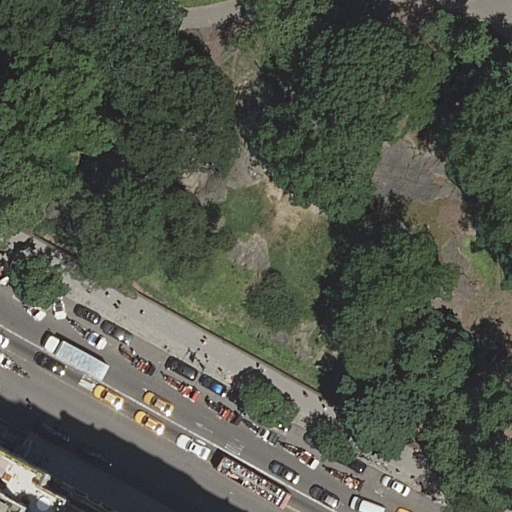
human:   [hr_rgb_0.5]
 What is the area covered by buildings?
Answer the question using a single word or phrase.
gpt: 1291m2

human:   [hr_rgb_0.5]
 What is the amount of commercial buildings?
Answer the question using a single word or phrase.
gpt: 0

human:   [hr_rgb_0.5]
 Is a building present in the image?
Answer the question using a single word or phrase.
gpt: yes

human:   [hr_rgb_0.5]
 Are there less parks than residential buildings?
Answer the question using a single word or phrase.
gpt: no

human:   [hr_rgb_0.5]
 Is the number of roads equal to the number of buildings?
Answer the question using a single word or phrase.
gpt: no

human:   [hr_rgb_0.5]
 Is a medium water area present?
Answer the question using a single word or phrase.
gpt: no

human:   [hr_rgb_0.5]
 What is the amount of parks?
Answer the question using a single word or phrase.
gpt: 1

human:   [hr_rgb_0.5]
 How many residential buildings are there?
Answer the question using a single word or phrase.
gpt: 1

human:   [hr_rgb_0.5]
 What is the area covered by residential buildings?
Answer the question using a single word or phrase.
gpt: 1291m2

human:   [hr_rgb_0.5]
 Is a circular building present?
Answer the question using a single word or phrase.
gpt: no

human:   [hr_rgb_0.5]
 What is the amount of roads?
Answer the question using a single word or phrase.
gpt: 4

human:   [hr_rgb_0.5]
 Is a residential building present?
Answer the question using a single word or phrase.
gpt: yes

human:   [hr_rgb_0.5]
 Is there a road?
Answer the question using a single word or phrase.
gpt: yes

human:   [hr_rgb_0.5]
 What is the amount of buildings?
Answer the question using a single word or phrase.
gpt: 1

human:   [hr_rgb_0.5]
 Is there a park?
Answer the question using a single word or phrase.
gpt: yes

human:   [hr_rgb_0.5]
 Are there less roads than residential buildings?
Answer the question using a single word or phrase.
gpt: no

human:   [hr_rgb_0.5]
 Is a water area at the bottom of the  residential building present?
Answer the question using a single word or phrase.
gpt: no

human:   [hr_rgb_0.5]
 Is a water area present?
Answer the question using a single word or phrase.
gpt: no

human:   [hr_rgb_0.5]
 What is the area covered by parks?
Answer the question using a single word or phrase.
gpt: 10625m2

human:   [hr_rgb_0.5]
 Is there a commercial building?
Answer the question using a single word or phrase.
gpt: no

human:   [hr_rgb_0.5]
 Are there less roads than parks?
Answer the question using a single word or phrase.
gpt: no

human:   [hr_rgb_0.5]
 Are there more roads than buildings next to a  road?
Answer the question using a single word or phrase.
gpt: yes

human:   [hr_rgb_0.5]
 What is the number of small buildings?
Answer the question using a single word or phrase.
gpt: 0

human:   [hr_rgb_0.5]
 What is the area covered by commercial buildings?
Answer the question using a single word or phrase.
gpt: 0m2

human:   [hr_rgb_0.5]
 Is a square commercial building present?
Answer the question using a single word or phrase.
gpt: no

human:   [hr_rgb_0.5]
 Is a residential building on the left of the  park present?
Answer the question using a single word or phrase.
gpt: yes

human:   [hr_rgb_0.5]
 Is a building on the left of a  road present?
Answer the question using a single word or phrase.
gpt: yes

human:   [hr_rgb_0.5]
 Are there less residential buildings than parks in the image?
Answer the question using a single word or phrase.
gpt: no

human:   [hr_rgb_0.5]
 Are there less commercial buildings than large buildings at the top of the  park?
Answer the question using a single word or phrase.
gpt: no

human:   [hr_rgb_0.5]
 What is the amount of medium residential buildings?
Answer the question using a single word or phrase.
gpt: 0

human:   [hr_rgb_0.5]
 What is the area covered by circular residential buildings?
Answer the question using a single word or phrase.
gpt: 0m2

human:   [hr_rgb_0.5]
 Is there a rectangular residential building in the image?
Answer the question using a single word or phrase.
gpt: no

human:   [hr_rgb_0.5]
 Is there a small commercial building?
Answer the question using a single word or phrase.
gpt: no

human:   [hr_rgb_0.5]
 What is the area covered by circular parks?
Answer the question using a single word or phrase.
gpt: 0m2

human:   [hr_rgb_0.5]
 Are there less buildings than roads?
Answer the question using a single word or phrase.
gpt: yes

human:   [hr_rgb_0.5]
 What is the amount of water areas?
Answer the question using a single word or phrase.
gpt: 0

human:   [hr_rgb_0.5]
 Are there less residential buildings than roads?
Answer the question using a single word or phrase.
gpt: yes

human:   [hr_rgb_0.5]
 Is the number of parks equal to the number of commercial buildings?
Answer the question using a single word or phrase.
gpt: no

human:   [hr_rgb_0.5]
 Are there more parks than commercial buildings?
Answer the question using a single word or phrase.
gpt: yes

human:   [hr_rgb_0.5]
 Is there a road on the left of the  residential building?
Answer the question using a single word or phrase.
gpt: no

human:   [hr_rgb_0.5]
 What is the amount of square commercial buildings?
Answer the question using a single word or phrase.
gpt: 0

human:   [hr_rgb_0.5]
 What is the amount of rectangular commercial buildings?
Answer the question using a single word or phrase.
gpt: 0

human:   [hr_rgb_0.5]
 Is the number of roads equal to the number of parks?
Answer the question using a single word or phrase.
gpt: no

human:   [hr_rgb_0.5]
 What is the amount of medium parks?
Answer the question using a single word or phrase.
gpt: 0

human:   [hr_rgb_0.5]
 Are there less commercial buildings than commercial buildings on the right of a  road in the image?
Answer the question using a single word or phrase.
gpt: no

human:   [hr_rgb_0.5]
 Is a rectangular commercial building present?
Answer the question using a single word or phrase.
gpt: no

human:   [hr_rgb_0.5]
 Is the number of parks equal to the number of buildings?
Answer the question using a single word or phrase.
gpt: yes

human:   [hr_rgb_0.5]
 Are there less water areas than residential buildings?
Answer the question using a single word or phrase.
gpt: yes

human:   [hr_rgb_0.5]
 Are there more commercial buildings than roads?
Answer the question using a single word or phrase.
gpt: no

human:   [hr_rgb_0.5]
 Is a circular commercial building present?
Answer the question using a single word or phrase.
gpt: no

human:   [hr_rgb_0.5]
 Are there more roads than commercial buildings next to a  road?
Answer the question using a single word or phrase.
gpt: yes

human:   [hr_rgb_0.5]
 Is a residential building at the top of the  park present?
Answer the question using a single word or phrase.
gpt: no

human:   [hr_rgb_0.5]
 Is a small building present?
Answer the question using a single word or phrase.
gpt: no

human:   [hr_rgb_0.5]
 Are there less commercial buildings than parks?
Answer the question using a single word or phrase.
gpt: yes

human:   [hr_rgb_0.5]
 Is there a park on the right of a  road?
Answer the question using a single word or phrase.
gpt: yes

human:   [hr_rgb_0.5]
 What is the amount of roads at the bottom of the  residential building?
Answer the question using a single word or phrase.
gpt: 0

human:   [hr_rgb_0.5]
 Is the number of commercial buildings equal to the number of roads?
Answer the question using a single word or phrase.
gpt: no

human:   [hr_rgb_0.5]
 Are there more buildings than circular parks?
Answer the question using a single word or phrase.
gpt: yes

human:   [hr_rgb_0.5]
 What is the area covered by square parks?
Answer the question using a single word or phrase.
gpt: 0m2

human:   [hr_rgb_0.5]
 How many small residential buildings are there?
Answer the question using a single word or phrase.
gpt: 0

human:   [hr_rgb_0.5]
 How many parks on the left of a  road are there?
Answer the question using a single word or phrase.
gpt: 0

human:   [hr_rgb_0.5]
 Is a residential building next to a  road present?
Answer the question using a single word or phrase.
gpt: yes

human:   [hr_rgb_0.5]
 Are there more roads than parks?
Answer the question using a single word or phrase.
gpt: yes

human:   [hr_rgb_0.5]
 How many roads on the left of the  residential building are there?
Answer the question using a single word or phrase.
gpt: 0